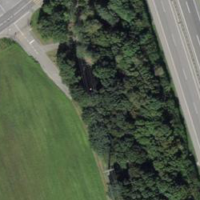
EUNIS habitat code: 57
Species observed at this site:
Cichorium intybus